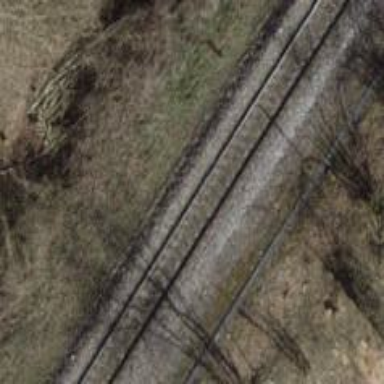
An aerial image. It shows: Railway track with single rail.